【题型】解答题　【知识点】立体几何　【难度】medium
如图，在正三棱柱 \(ABC-A_1B_1C_1\) 中，\(AA_1=2AC=4\)，延长 \(CB\) 至 \(D\)，使 \(CB=BD\)，\(E\) 是线段 \(BC\) 的中点。\\[6pt]

(1)求证：\\
\quad $\textcircled{1}$直线 \(C_1B \parallel\) 平面 \(AB_1D\)；\\
\quad $\textcircled{2}$ \(AE \perp DB_1\)；\\[6pt]
(2)求二面角 \(B_1-AD-C\) 的正弦值。
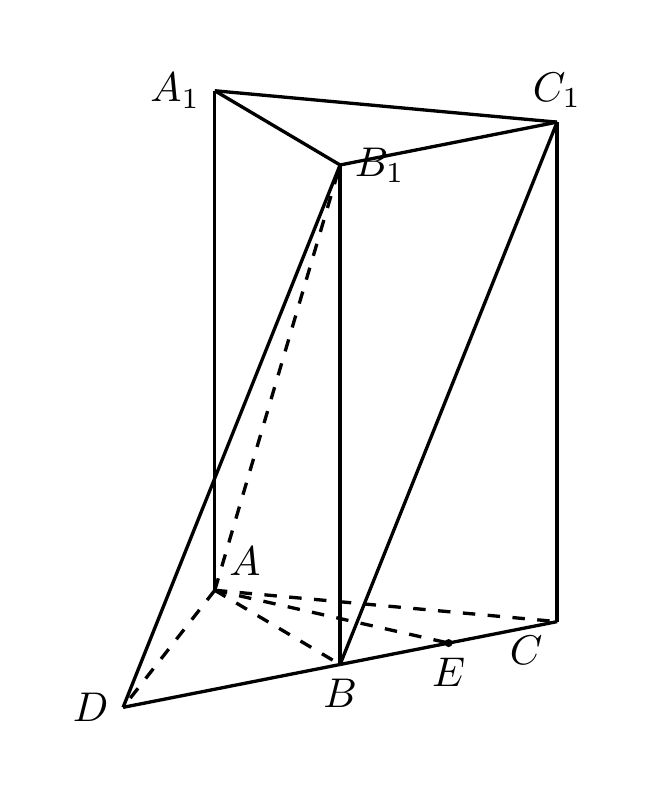
【解答】
\noindent
【答案】(1)$\textcircled{1}$证明见解析；$\textcircled{2}$证明见解析\\
(2)$\boldsymbol{\dfrac{4\sqrt{17}}{17}}$\\[6pt]
【分析】(1) $\textcircled{1}$证明四边形$BDB_1C_1$为平行四边形，则$C_1B \parallel B_1D$，再根据线面平行的判定定理即可得证；\\
$\textcircled{2}$证明$AE \perp$平面$BCC_1B_1$，再根据线面垂直的性质即可得证；\\
(2) 易得$\angle CAD = 90^\circ$，以点$A$为原点建立空间直角坐标系，利用向量法求解即可。\\[6pt]
【详解】(1) $\textcircled{1}$在正三棱柱$ABC-A_1B_1C_1$中，$BC = B_1C_1$，$BC \parallel B_1C_1$，\\
因为$CB = BD$，所以$BD = B_1C_1$，$BD \parallel B_1C_1$，\\
所以四边形$BDB_1C_1$为平行四边形，所以$C_1B \parallel B_1D$，\\
又$C_1B \not\subset$平面$AB_1D$，$B_1D \subset$面$AB_1D$，\\
所以$C_1B \parallel$平面$AB_1D$；\\[6pt]
$\textcircled{2}$因为$AB = AC$，$E$是线段$BC$的中点，所以$AE \perp BC$，\\
因为$BB_1 \perp$平面$ABC$，$AE \subset$平面$ABC$，\\
所以$BB_1 \perp AE$，\\
又$BB_1 \cap BC = B$，$BB_1, BC \subset$平面$BCC_1B_1$，所以$AE \perp$平面$BCC_1B_1$，\\
又$DB_1 \subset$平面$BCC_1B_1$，\\
所以$AE \perp DB_1$；\\[6pt]
(2) 在$\triangle ACD$中，由于$CB = BD = BA$，所以$\angle CAD = 90^\circ$，\\
则$AD = 2\sqrt{3}$，\\
如图，以点$A$为原点建立空间直角坐标系，\\
则$A(0,0,0)$，$D(2\sqrt{3},0,0)$，$B_1(\sqrt{3},1,4)$，\\
故$\overrightarrow{AB_1} = (\sqrt{3},1,4)$，$\overrightarrow{AD} = (2\sqrt{3},0,0)$，\\
设平面$B_1AD$的法向量为$\vec{m} = (x,y,z)$，\\
则有
\[
\begin{cases}
\vec{m} \cdot \overrightarrow{AD} = \sqrt{3}x = 0 \\
\vec{m} \cdot \overrightarrow{AB_1} = \sqrt{3}x + y + 4z = 0
\end{cases}
\]
令$y = -4$，则$z = 1$，$x = 0$，\\
所以$\vec{m} = (0,-4,1)$，\\
因为$z$轴垂直平面$ACD$，\\
则可取平面$ACD$的法向量为$\vec{n} = (0,0,1)$，\\
则$\cos \langle \vec{m},\vec{n} \rangle = \dfrac{\vec{m} \cdot \vec{n}}{|\vec{m}||\vec{n}|} = \dfrac{1}{\sqrt{17} \times 1} = \dfrac{\sqrt{17}}{17}$，\\
所以二面角$B_1-AD-C$的正弦值为$\sqrt{1 - \left(\dfrac{\sqrt{17}}{17}\right)^2} = \dfrac{4\sqrt{17}}{17}$。

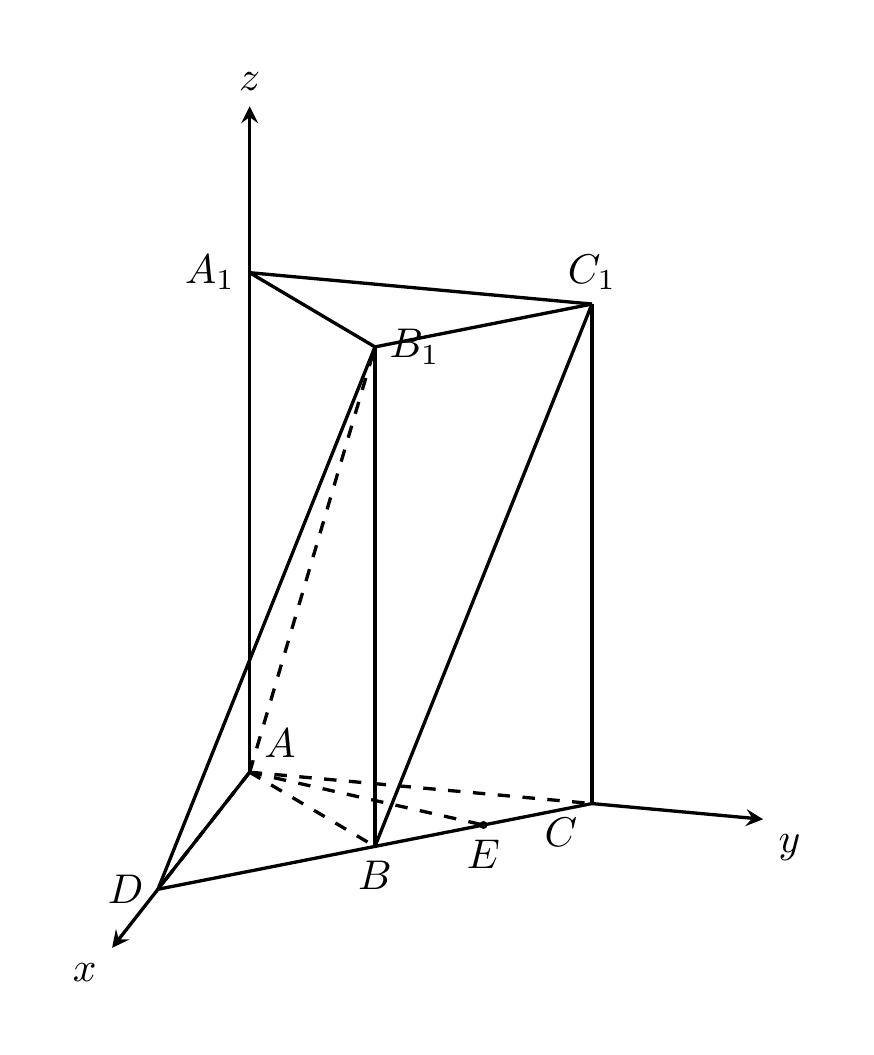